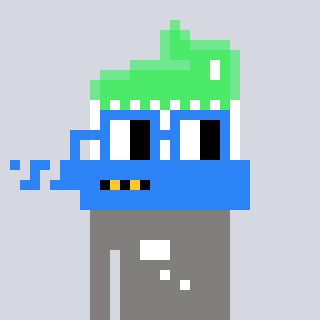
a pixel art character with square blue glasses, a toothbrush-shaped head and a bluegrey-colored body on a cool background